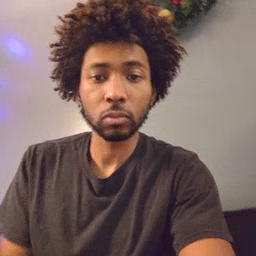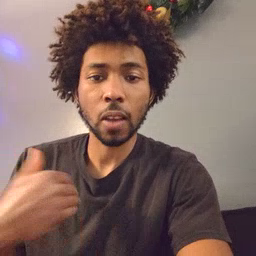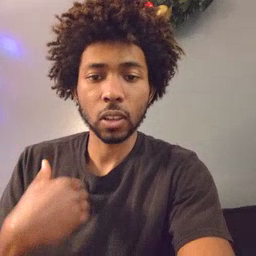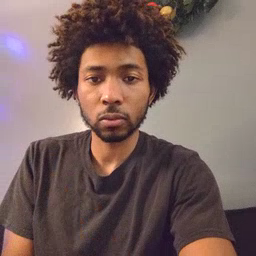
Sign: have